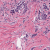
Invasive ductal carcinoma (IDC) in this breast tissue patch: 1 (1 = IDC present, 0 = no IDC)